Question: I've searched for quite a while trying to find an answer to this without any results.
The default WPF Listbox adds items aligned at the top, and additional items below it. I'd like a listbox which presents the items in the opposite direction, so it adds items aligned to the bottom.
Example:

I'm sure there must be a simpler way that I've overlooked to do this without rewriting it all, but Google doesn't seem to have the answer for this one and I'm stumped.
Thanks.
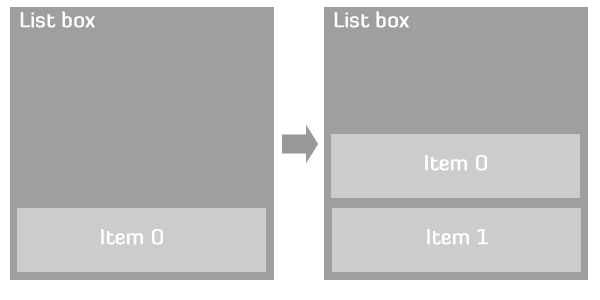
Answer: Change the 'ItemsPanel''s layout:
'''
<ListBox.ItemsPanel>
<ItemsPanelTemplate>
<VirtualizingStackPanel VerticalAlignment="Bottom"/>
</ItemsPanelTemplate>
</ListBox.ItemsPanel>
'''
This does what your image seems to imply, with the first item added still on top. If you want to reverse the order as well that would be a different issue.